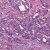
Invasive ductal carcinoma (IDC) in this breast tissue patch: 1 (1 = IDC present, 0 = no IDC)